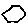
Label: hexagon